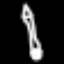
Label: pencil